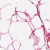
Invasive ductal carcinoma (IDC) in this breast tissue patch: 0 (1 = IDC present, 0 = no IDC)